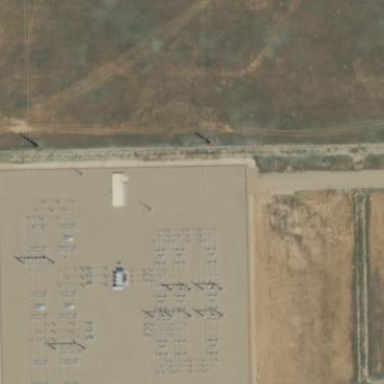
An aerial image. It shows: There is distribution substation enclosed by fence.